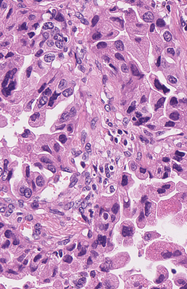
Tumor epithelial tissue: yes
Tumor-associated stroma tissue: yes
Normal tissue: no